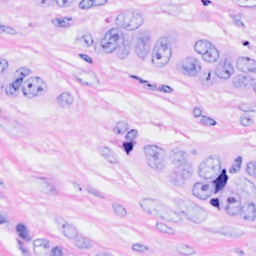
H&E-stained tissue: Breast